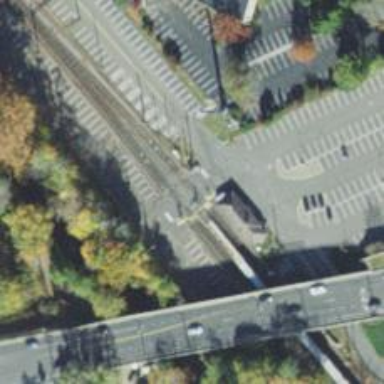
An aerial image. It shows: Level crossing with lights and barriers.